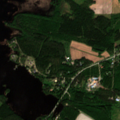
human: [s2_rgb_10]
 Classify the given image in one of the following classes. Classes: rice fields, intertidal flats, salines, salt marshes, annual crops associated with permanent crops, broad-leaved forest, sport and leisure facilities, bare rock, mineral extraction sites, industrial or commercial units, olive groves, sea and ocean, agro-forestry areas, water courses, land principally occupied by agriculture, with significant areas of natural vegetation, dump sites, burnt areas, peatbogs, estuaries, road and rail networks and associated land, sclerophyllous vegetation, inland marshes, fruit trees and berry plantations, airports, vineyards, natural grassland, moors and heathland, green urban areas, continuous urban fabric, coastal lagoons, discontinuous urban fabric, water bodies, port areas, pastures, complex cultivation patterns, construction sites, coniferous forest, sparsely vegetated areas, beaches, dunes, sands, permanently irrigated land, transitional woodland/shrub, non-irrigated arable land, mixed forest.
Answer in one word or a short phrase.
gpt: discontinuous urban fabric, non-irrigated arable land, coniferous forest, mixed forest, inland marshes, water bodies